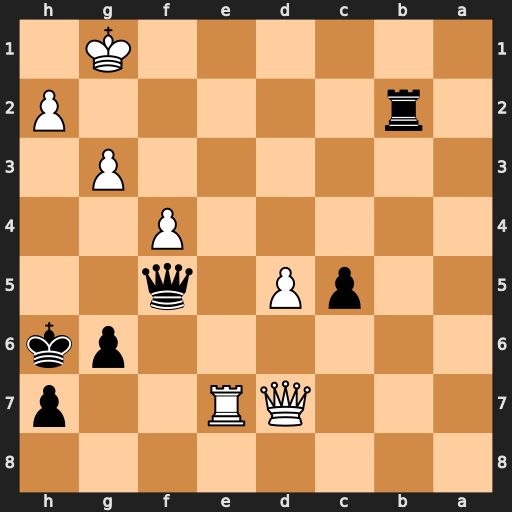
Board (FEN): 8/3QR2p/6pk/2pP1q2/5P2/6P1/1r5P/6K1
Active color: b
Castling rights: -
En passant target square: -
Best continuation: Qb1+ Re1 Qxe1#